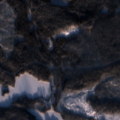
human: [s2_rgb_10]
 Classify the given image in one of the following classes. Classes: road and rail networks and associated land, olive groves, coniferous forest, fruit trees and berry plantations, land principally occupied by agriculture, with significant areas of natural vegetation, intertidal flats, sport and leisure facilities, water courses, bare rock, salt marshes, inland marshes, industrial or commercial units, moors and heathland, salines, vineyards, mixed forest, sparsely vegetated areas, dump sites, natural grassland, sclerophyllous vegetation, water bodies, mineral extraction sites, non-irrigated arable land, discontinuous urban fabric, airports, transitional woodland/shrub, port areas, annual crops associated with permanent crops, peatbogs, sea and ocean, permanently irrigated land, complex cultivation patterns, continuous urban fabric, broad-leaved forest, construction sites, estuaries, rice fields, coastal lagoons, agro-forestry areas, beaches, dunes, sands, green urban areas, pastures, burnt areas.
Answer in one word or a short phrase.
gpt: coniferous forest